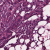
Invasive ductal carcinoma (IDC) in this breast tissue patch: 1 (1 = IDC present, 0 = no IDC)